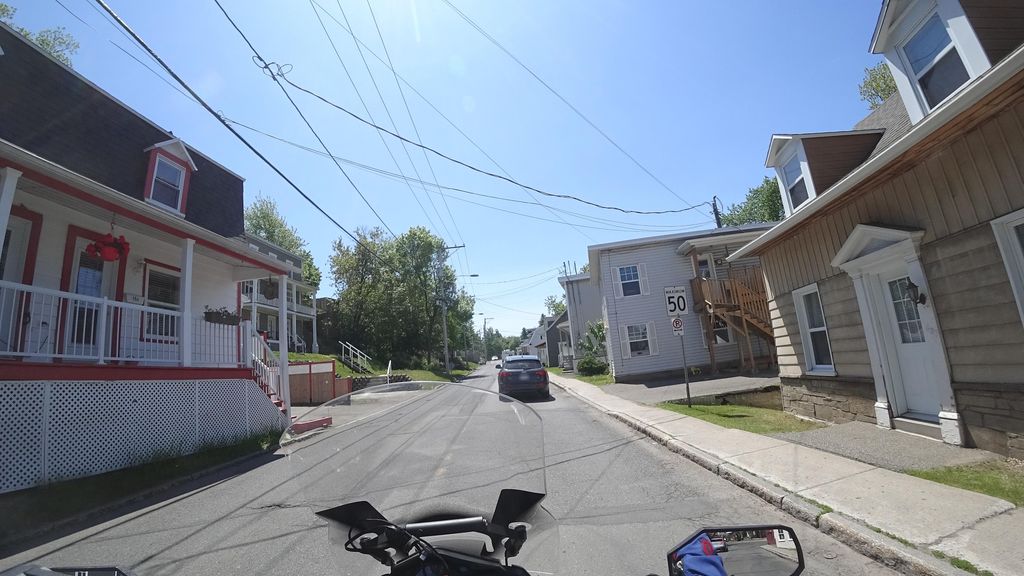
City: quebec_city